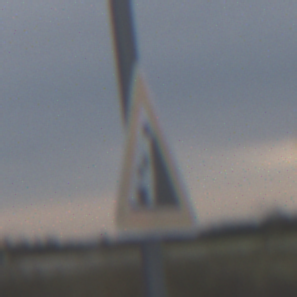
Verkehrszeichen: SteinschlagRechts
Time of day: MorningAfternoon
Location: Outdoor (Suburban)
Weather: Overcast
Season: NotSpecified
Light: Natural